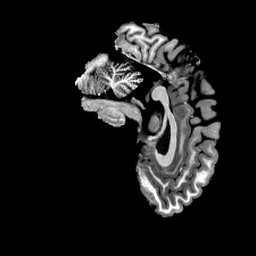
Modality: T1w
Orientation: sagittal
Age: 25
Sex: male
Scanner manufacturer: siemens
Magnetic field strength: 6.98 T
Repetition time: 6 s
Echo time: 0.00302 s